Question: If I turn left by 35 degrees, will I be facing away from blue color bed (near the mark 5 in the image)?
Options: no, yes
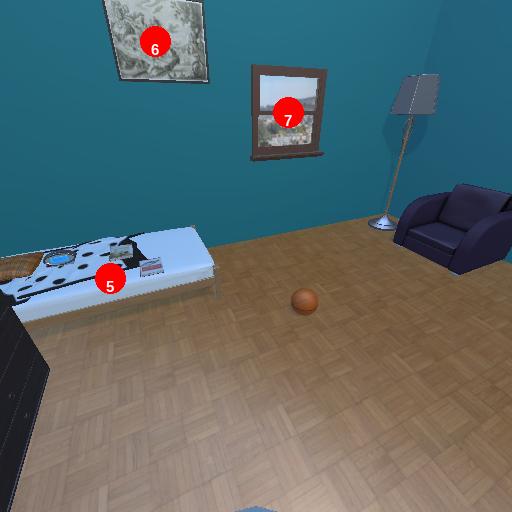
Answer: no